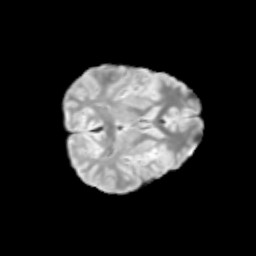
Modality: T2w
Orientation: axial
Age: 11
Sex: male
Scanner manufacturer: siemens
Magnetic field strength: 3 T
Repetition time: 3.8 s
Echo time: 0.07 s